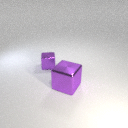
large purple metal cube to the right of small purple metal cube